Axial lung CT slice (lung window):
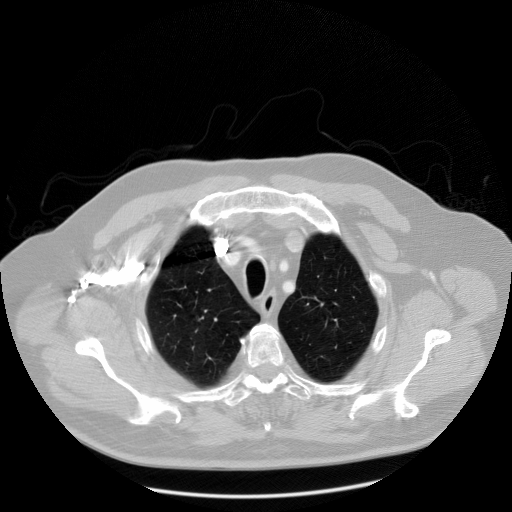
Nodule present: no